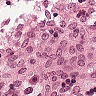
Metastatic tissue present: no